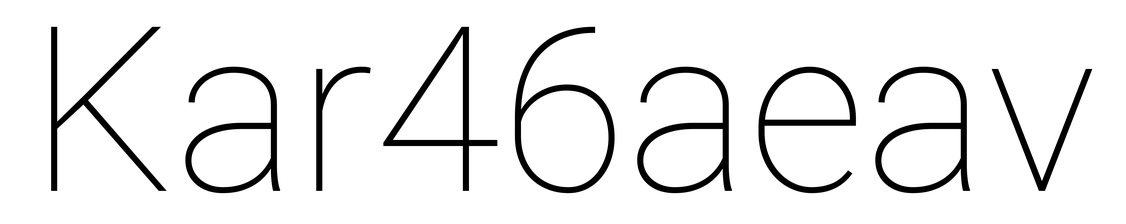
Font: Roboto_Thin